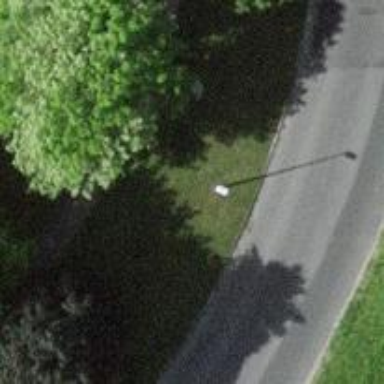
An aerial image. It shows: Support pole.